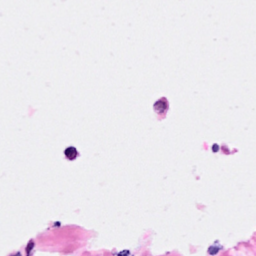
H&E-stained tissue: Breast